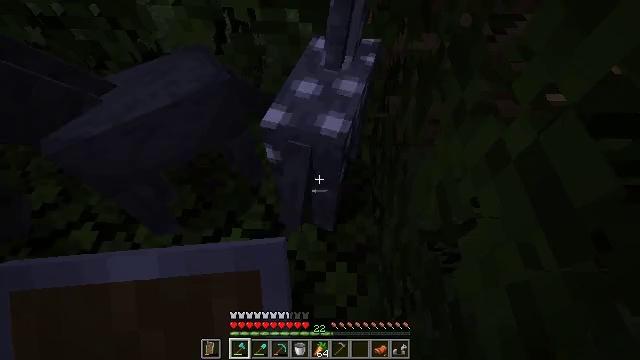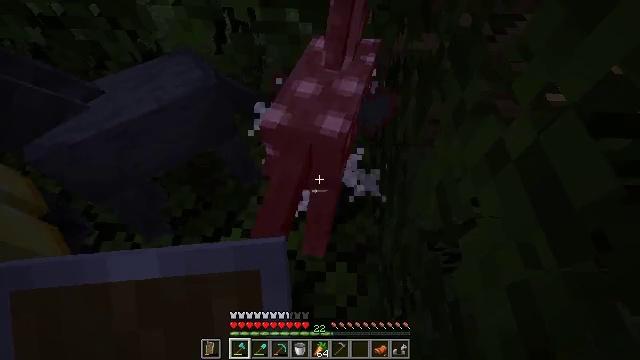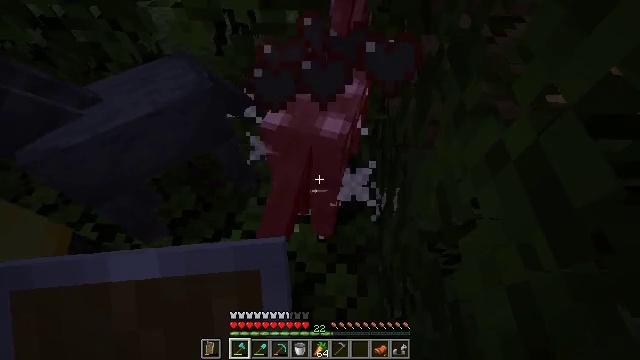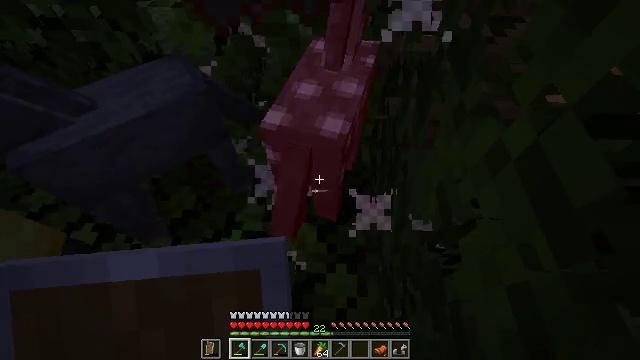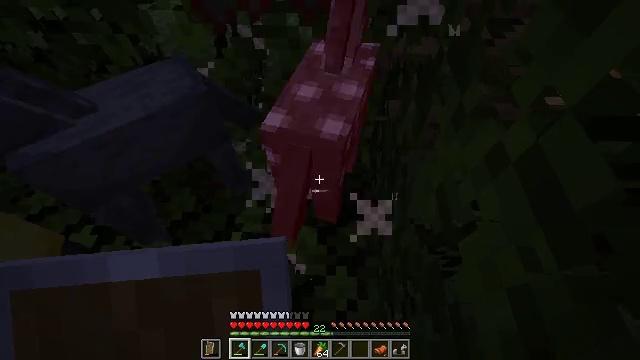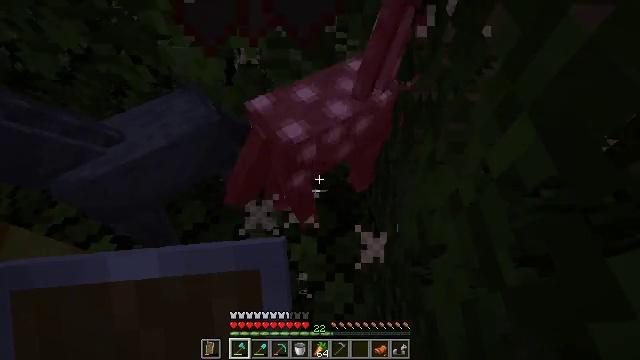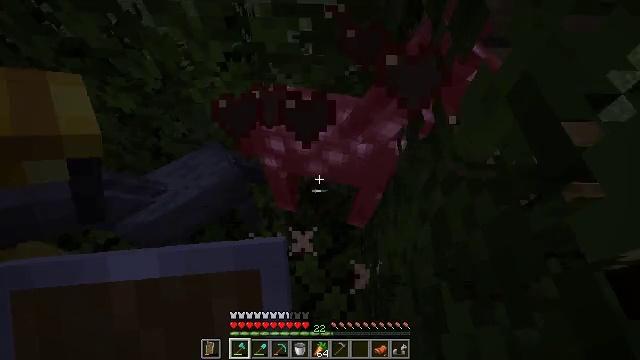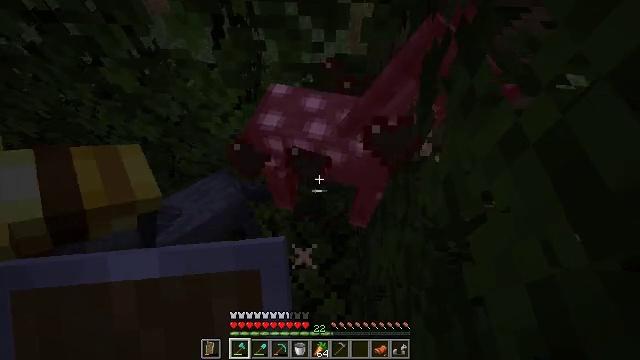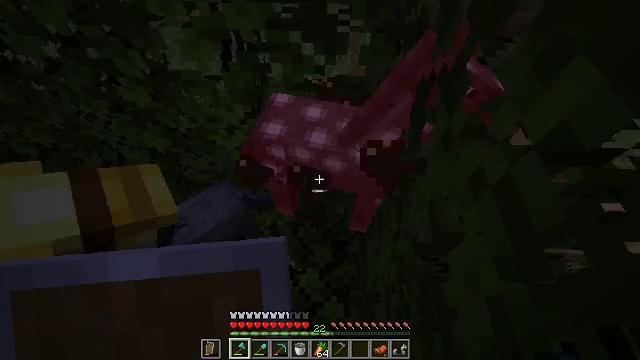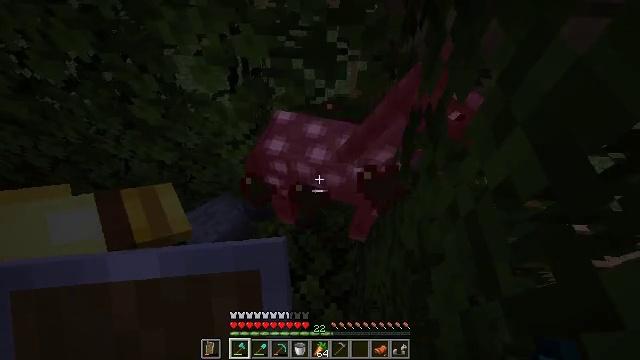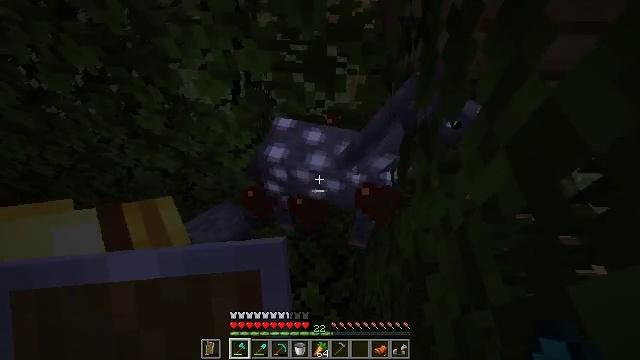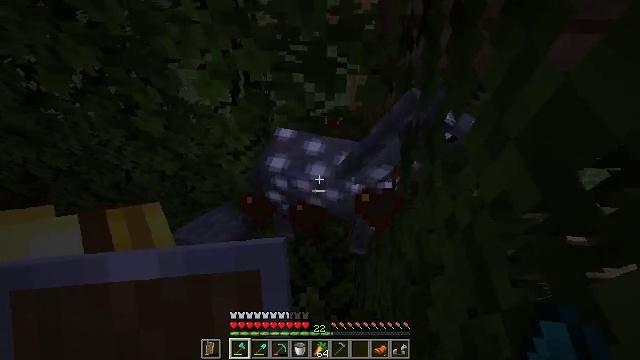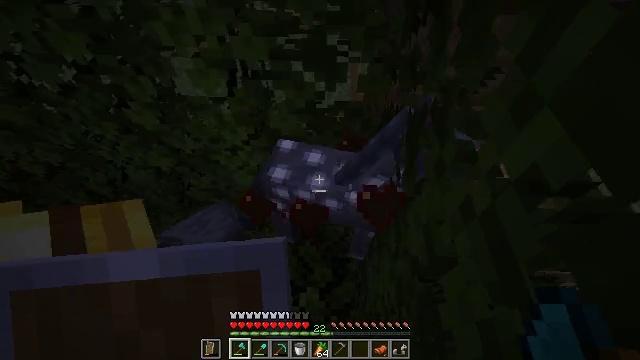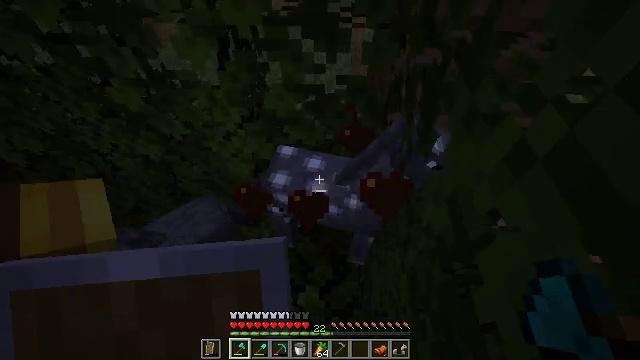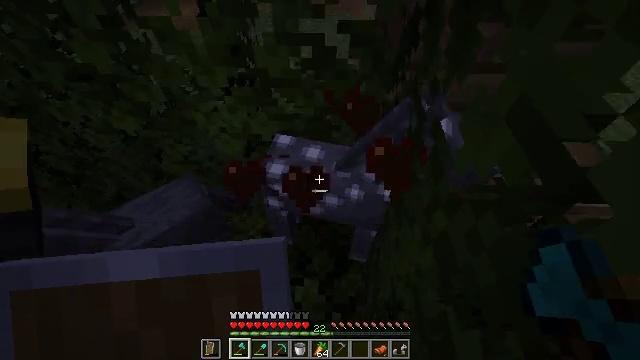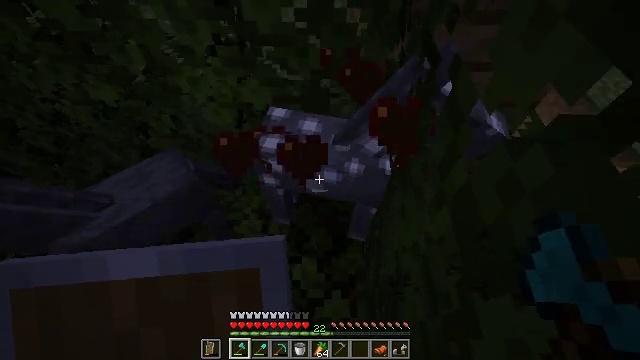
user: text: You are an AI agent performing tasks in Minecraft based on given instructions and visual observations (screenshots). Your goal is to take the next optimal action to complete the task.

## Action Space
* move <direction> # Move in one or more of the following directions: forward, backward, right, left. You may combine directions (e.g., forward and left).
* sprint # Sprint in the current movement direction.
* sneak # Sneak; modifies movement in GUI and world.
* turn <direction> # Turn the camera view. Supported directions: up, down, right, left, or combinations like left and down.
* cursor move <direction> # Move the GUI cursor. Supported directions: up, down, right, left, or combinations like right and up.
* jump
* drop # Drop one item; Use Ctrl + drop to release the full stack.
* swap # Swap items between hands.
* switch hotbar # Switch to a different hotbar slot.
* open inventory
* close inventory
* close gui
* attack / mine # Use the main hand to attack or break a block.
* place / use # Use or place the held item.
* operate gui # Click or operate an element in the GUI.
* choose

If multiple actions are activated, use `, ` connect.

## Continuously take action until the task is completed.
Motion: motion action
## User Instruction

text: Kill the horse.
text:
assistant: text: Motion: no_op
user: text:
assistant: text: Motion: no_op
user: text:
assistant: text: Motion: no_op
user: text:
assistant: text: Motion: no_op
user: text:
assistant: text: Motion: jump
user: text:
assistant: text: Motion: jump
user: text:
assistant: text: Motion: jump
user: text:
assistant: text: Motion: jump
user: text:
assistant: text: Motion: jump
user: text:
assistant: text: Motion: turn up, jump
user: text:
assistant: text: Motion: turn up
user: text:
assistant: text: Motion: no_op
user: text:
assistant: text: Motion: no_op
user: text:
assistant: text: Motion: no_op
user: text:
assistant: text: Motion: turn down, attack / mine
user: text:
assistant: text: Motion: turn down, attack / mine
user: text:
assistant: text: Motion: attack / mine
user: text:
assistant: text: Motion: attack / mine
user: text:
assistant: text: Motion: no_op
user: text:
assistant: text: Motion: no_op